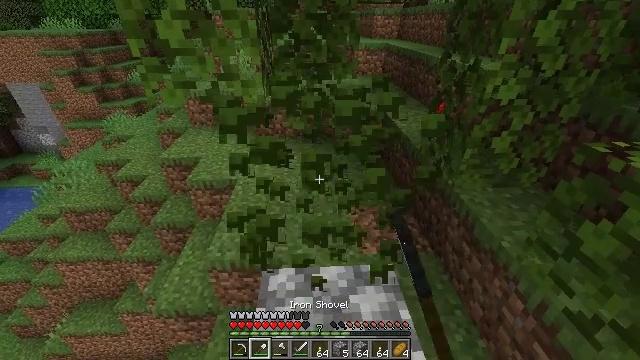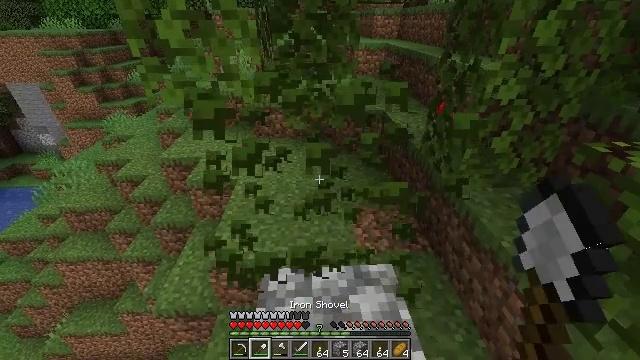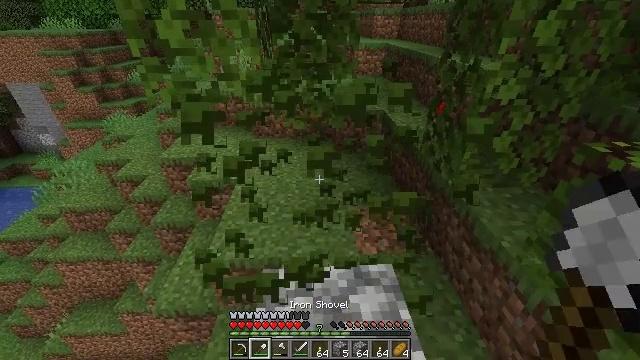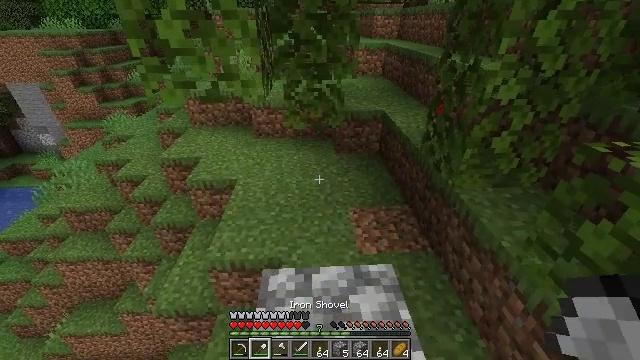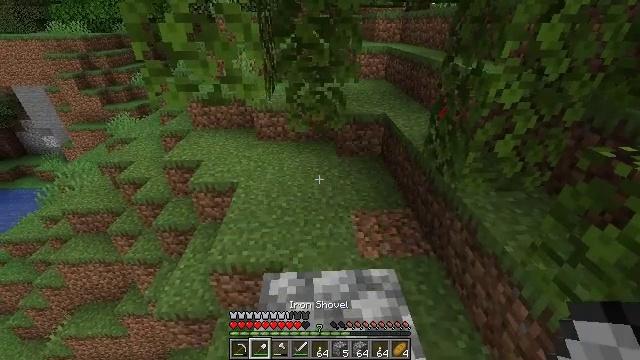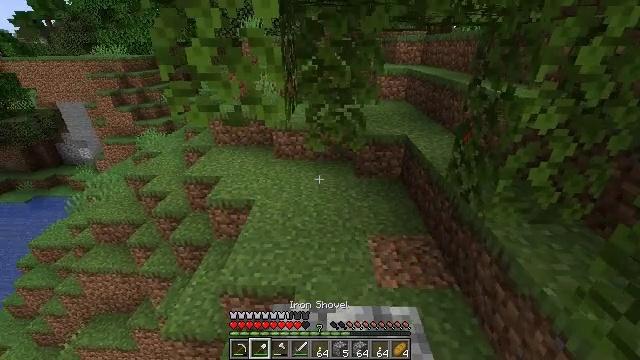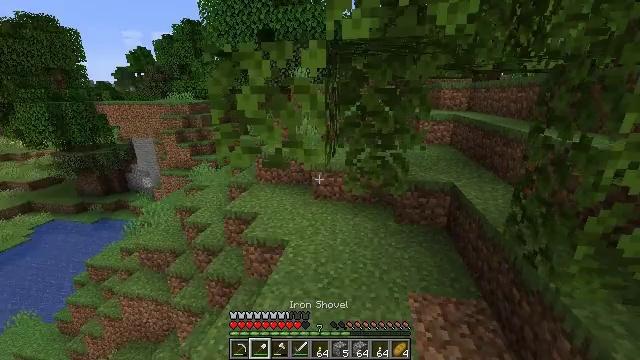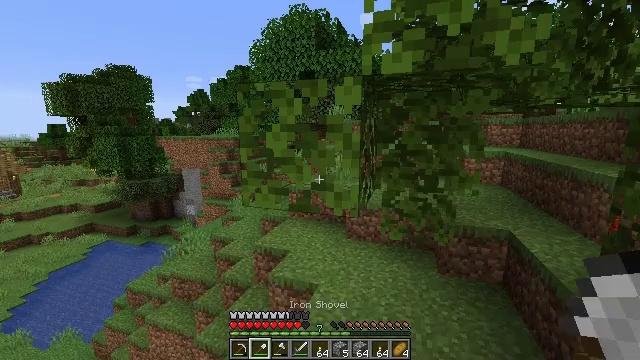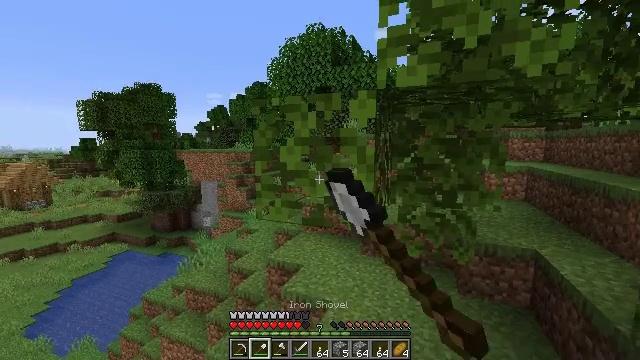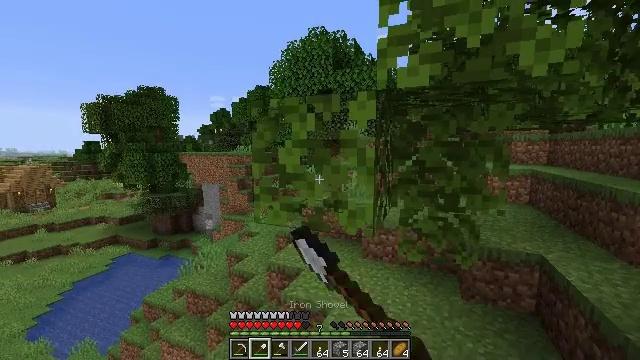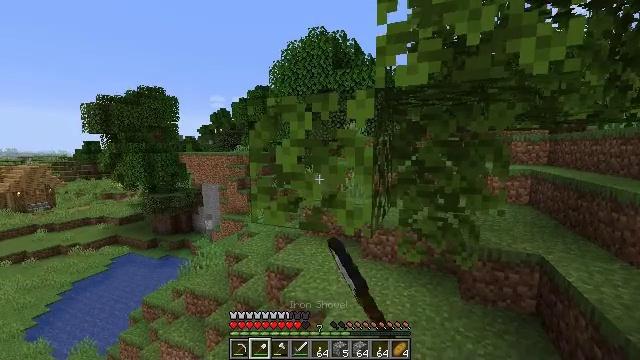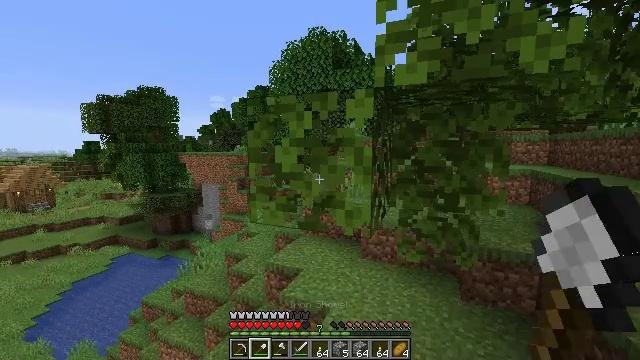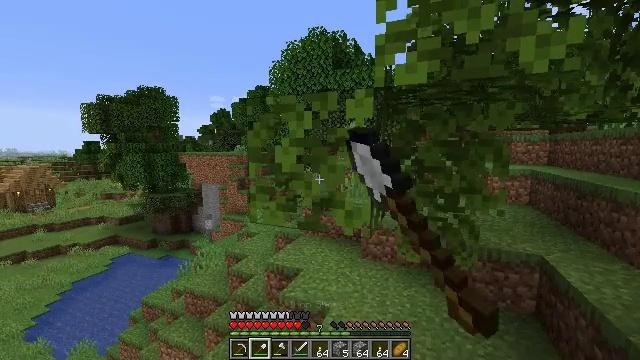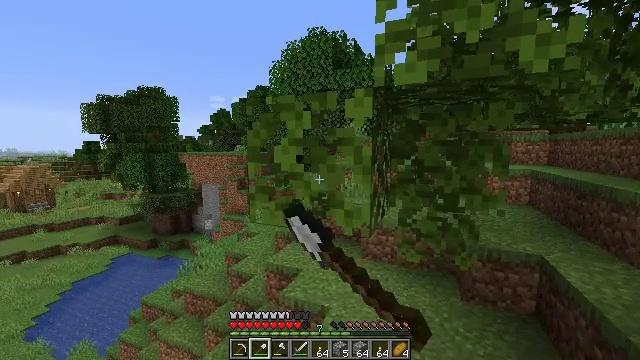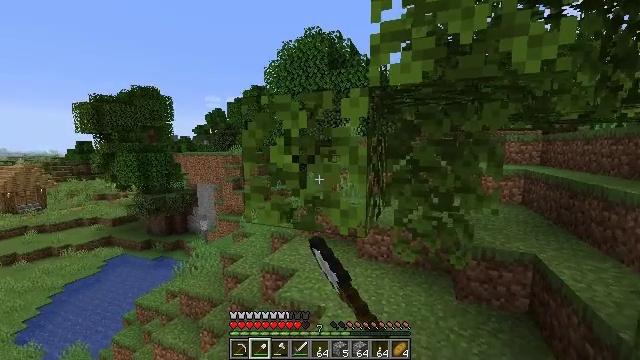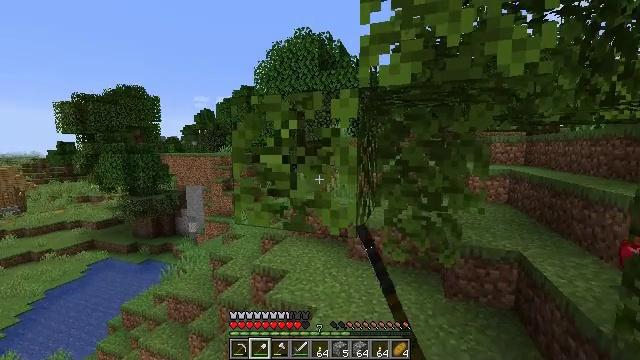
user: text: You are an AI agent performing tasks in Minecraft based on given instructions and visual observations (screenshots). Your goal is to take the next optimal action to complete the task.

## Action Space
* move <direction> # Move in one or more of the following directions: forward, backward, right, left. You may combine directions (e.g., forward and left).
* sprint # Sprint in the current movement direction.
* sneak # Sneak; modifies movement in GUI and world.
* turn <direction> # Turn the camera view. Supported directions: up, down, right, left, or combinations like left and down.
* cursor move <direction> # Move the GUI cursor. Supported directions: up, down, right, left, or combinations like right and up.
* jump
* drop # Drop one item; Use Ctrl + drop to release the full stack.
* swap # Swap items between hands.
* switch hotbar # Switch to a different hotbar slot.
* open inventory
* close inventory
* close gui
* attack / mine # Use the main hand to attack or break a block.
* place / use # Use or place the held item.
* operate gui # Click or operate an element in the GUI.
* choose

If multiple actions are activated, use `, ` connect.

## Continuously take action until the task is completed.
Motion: motion action
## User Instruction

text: Gather oak leaves by attacking.
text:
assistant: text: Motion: attack / mine
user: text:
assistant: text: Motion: attack / mine
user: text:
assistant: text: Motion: attack / mine
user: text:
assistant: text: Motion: move forward, attack / mine
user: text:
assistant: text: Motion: move forward, turn left and up, attack / mine
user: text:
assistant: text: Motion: move forward, turn left and up, attack / mine
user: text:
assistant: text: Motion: turn left and up, attack / mine
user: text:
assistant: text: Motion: turn left and up, attack / mine
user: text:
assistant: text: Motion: attack / mine
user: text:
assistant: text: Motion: attack / mine
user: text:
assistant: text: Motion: attack / mine
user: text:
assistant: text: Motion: attack / mine
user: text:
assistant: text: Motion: attack / mine
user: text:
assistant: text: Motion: attack / mine
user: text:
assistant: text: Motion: turn right, attack / mine
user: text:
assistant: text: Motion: attack / mine
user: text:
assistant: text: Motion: attack / mine
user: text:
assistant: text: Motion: turn right, attack / mine
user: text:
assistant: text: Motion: attack / mine
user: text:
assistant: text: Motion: turn right, attack / mine
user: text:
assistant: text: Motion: turn right, attack / mine
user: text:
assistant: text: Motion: turn right, attack / mine
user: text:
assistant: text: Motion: turn right, attack / mine
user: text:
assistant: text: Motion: attack / mine
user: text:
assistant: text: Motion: attack / mine
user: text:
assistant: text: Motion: attack / mine
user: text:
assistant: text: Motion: attack / mine
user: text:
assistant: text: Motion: attack / mine
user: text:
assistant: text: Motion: attack / mine
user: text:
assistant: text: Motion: attack / mine